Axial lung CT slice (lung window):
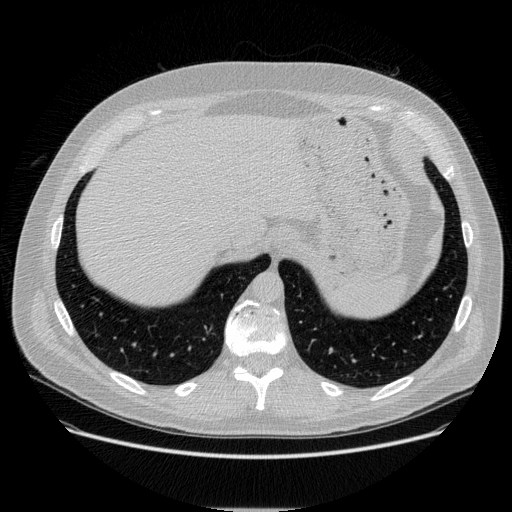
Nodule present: no